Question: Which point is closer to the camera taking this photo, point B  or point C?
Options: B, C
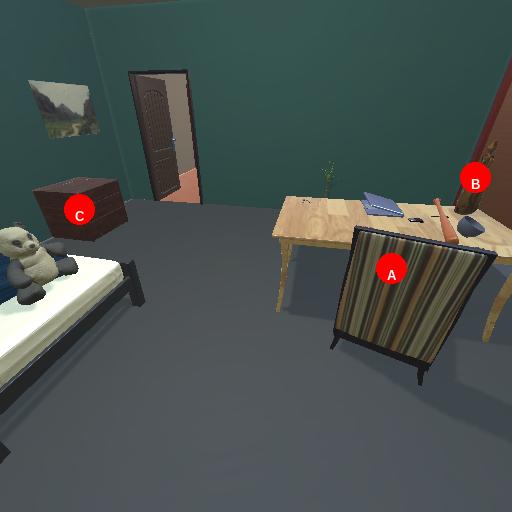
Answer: B